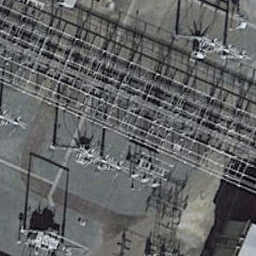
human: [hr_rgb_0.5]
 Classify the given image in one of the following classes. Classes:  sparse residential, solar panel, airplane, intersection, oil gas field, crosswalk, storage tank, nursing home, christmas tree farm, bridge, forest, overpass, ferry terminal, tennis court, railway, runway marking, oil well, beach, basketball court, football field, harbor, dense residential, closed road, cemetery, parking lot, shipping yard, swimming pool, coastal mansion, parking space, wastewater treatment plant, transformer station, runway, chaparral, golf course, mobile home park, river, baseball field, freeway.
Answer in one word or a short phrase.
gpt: transformer station